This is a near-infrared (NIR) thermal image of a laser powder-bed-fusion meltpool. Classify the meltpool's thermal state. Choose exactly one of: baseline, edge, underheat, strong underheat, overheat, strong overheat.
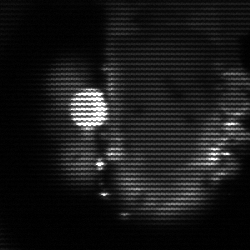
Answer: strong underheat